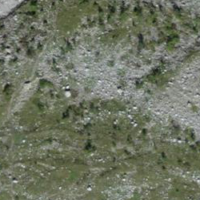
EUNIS habitat code: 25
Species observed at this site:
Dryas octopetala